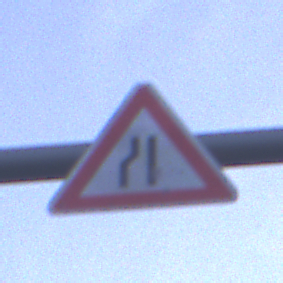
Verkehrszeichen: EinseitigVerengteFahrbahnLinks
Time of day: SunriseSunset
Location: Outdoor (Suburban)
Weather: PartlyCloudy
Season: NotSpecified
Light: Natural